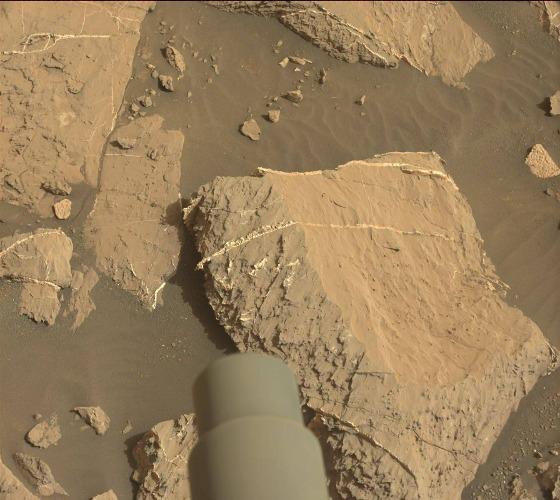
Terrain classes present: Background, Bedrock, Gravel / Sand / Soil, Rock, Shadow